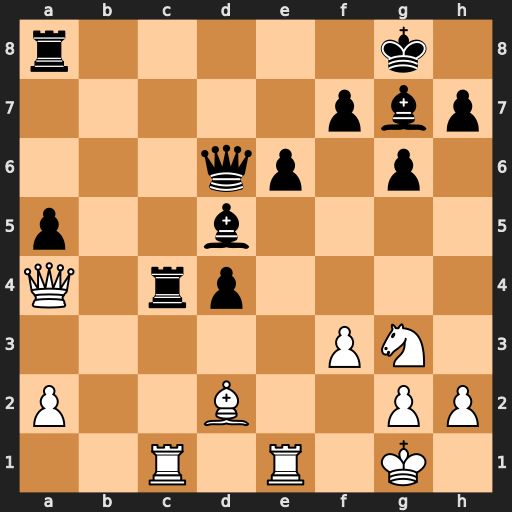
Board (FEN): r5k1/5pbp/3qp1p1/p2b4/Q1rp4/5PN1/P2B2PP/2R1R1K1
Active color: w
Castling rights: -
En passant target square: -
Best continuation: Rxc4 Bxc4 Qxc4